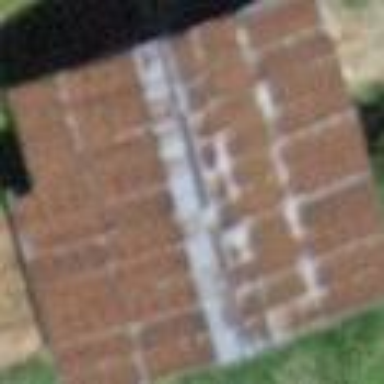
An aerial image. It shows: Rural barn.